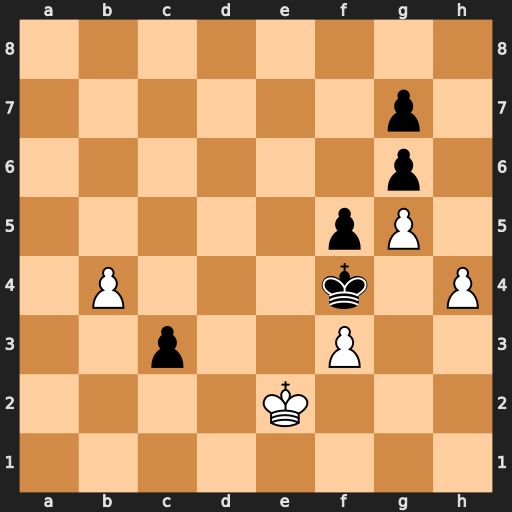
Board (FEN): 8/6p1/6p1/5pP1/1P3k1P/2p2P2/4K3/8
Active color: w
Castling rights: -
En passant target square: -
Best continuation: Kd3 Kxf3 b5 Kg2 b6